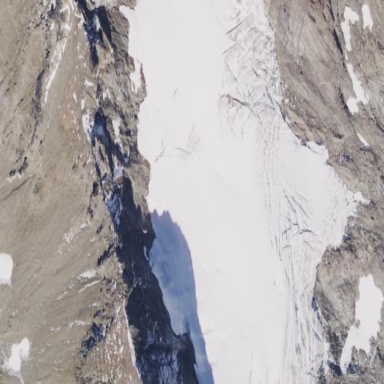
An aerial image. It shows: Stunning view of glacier.